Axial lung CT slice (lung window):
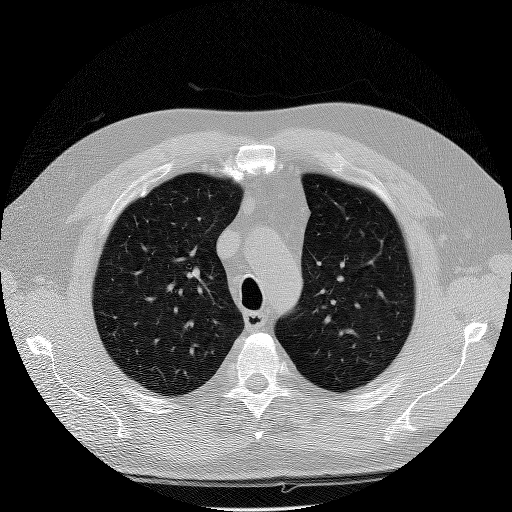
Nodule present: no